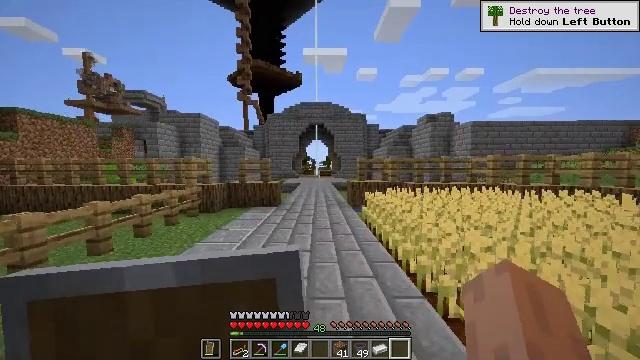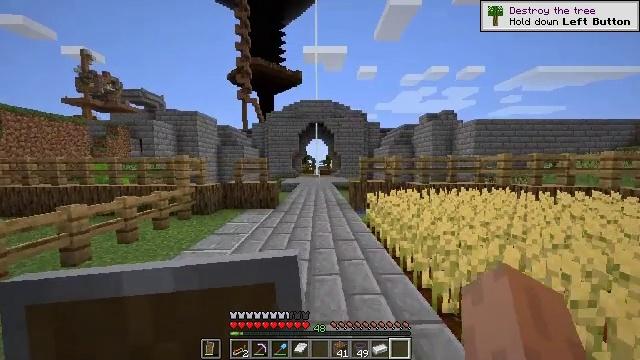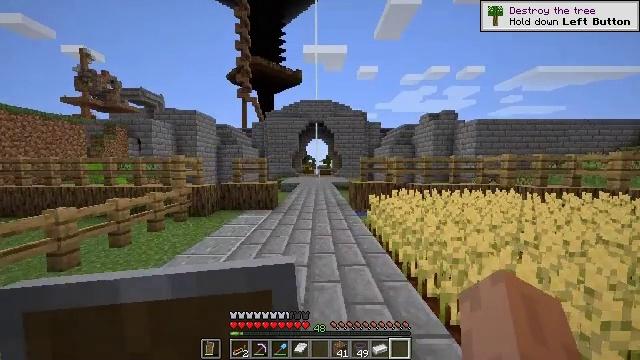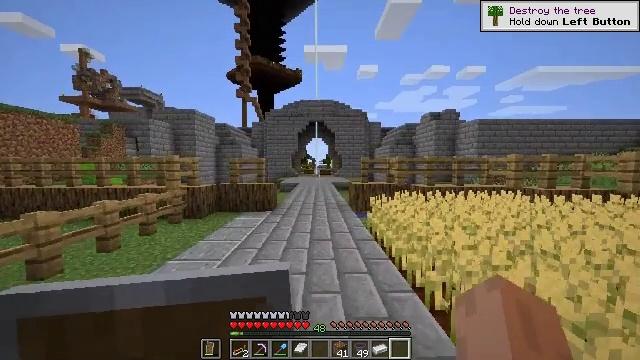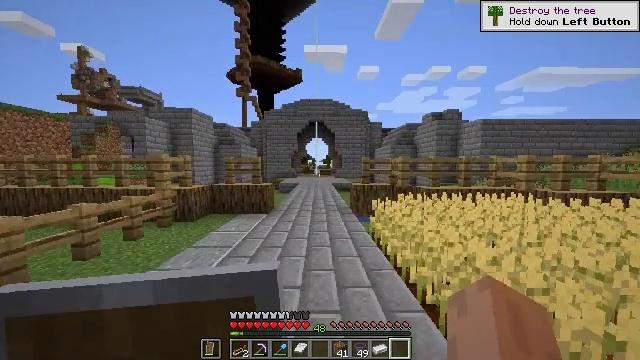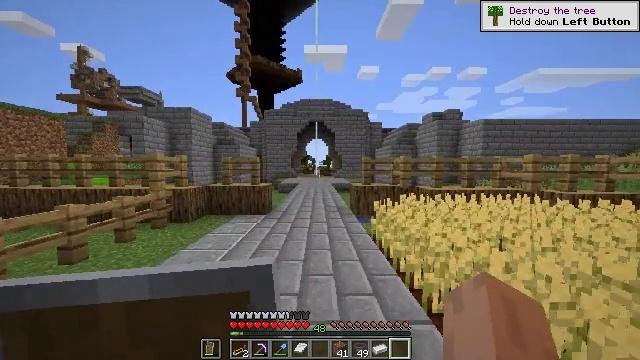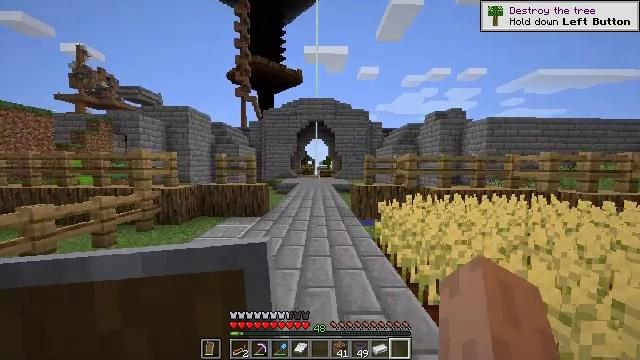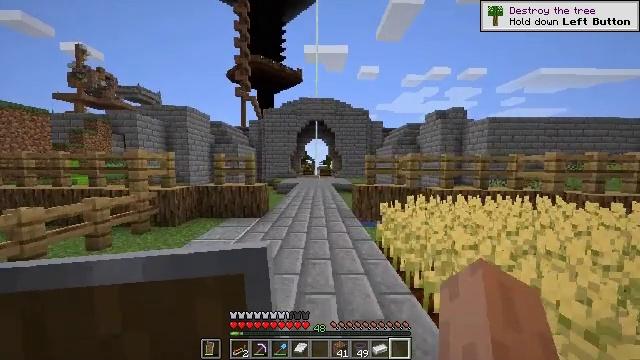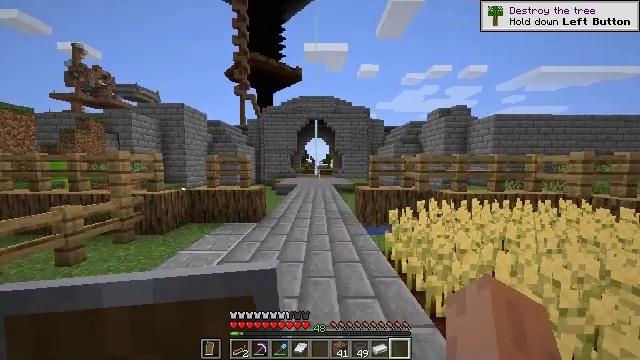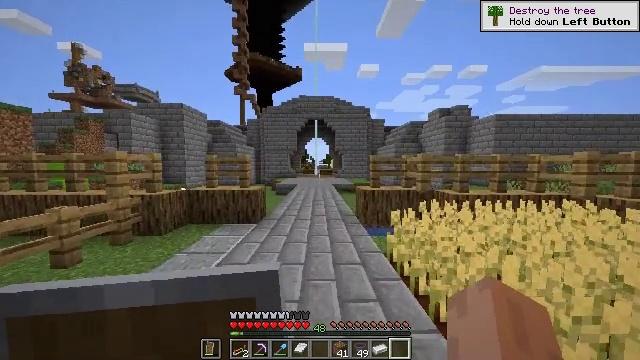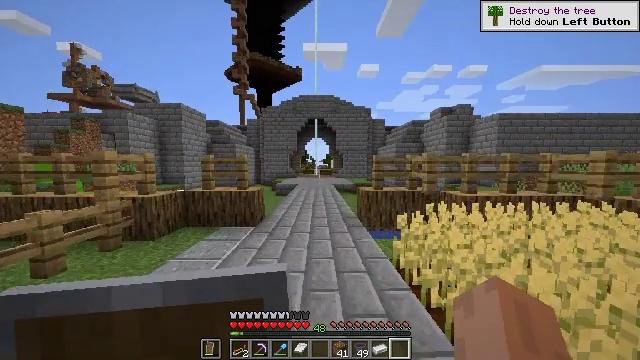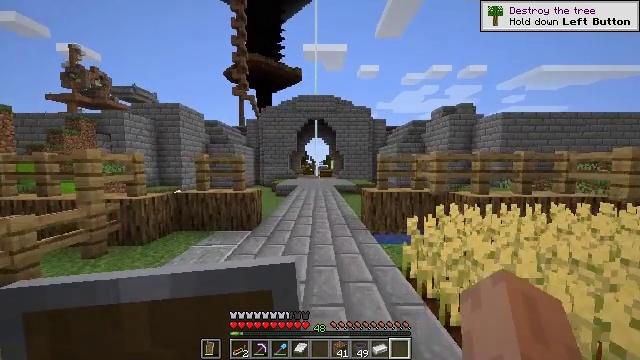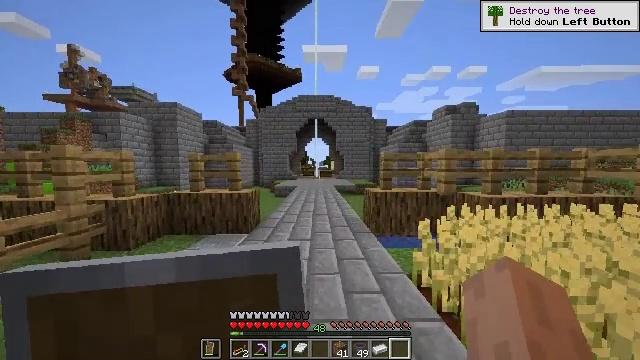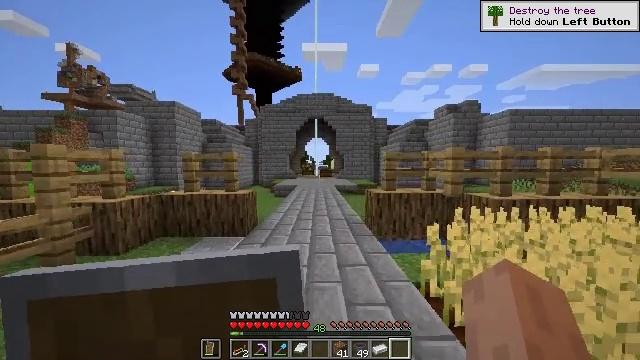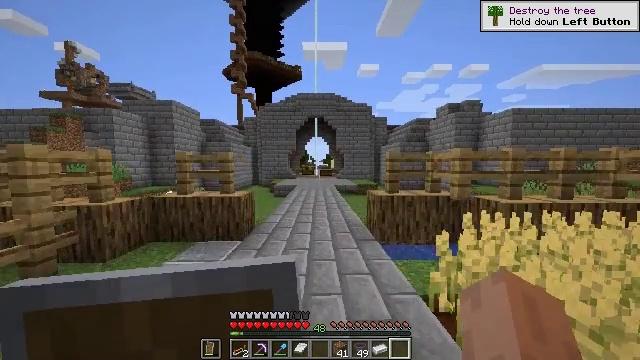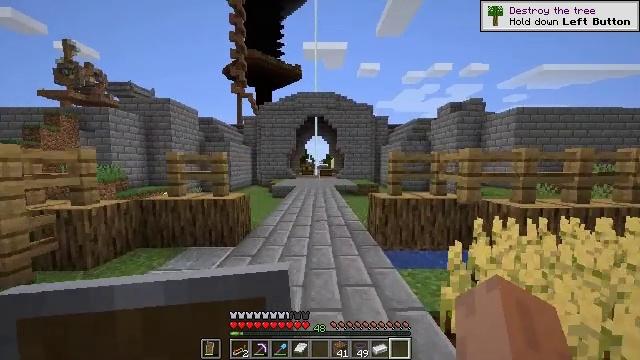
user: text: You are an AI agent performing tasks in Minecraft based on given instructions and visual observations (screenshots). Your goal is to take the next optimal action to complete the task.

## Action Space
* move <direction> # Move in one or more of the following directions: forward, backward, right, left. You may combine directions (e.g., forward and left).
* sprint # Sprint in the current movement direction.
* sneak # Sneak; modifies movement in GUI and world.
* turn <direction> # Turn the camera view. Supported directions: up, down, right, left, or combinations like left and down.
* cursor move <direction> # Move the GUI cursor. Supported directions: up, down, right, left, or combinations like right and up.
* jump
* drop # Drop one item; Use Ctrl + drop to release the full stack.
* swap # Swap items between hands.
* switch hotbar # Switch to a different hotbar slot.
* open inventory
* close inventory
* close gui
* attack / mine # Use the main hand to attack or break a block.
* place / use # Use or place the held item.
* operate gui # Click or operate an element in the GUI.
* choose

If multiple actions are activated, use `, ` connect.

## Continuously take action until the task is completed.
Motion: motion action
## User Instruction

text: Get magenta dye from the crafting table.
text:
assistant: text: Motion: move forward
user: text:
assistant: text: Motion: move forward
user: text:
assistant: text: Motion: move forward
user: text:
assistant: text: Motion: move forward
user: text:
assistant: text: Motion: move forward
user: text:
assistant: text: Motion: move forward
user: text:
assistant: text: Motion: move forward
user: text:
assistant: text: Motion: move forward
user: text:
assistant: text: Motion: move forward
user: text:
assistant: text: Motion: move forward
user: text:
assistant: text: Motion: move forward
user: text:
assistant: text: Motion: move forward
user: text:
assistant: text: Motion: move forward
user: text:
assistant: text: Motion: move forward
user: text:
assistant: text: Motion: move forward
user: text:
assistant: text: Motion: move forward
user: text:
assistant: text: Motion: move forward
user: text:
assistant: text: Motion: move forward
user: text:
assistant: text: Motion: move forward
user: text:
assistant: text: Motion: move forward
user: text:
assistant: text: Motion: move forward
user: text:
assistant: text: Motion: move forward
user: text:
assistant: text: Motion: move forward
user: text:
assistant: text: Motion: move forward
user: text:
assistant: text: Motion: move forward
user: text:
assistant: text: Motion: move forward
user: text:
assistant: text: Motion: move forward
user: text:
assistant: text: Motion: move forward
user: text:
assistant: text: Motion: move forward
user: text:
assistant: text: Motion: move forward